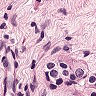
Metastatic tissue present: no